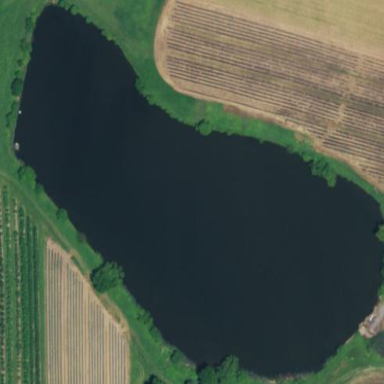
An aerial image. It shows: Pond surrounded by natural water.